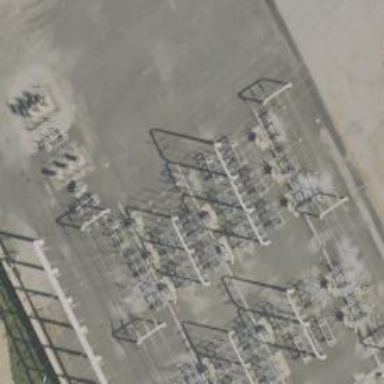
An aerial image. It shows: Switch used for power control.